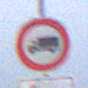
Verkehrszeichen: VerbotFuerKraftfahrzeugeUeberDreiKommaFuenfTonnen
Zusatzzeichen unten: RichtungsangabeDurchPfeile1
Umgebung: Outdoor, Nature
Tageszeit: SunriseSunset
Wetter: Overcast
Licht: Natural
Jahreszeit: NotSpecified
Kontrast: LowContrast